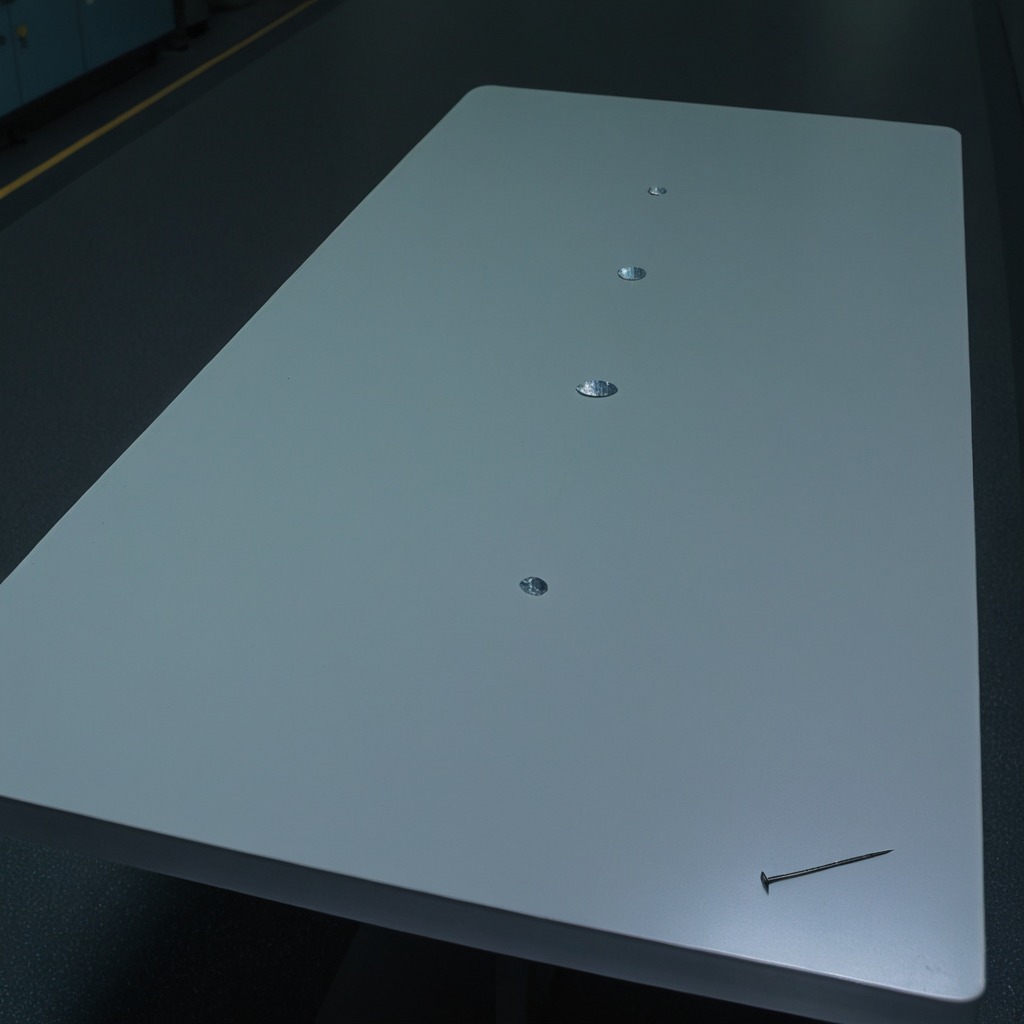
A nail lying on a clean empty table in a railway signal maintenance room lit by harsh overhead fluorescents photorealistic surface textures crisp shadows high dynamic range